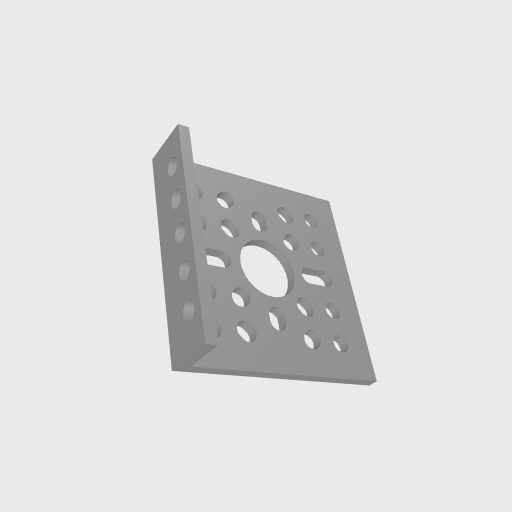
Part: LowSideLChannel1H